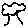
Label: tree